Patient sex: M
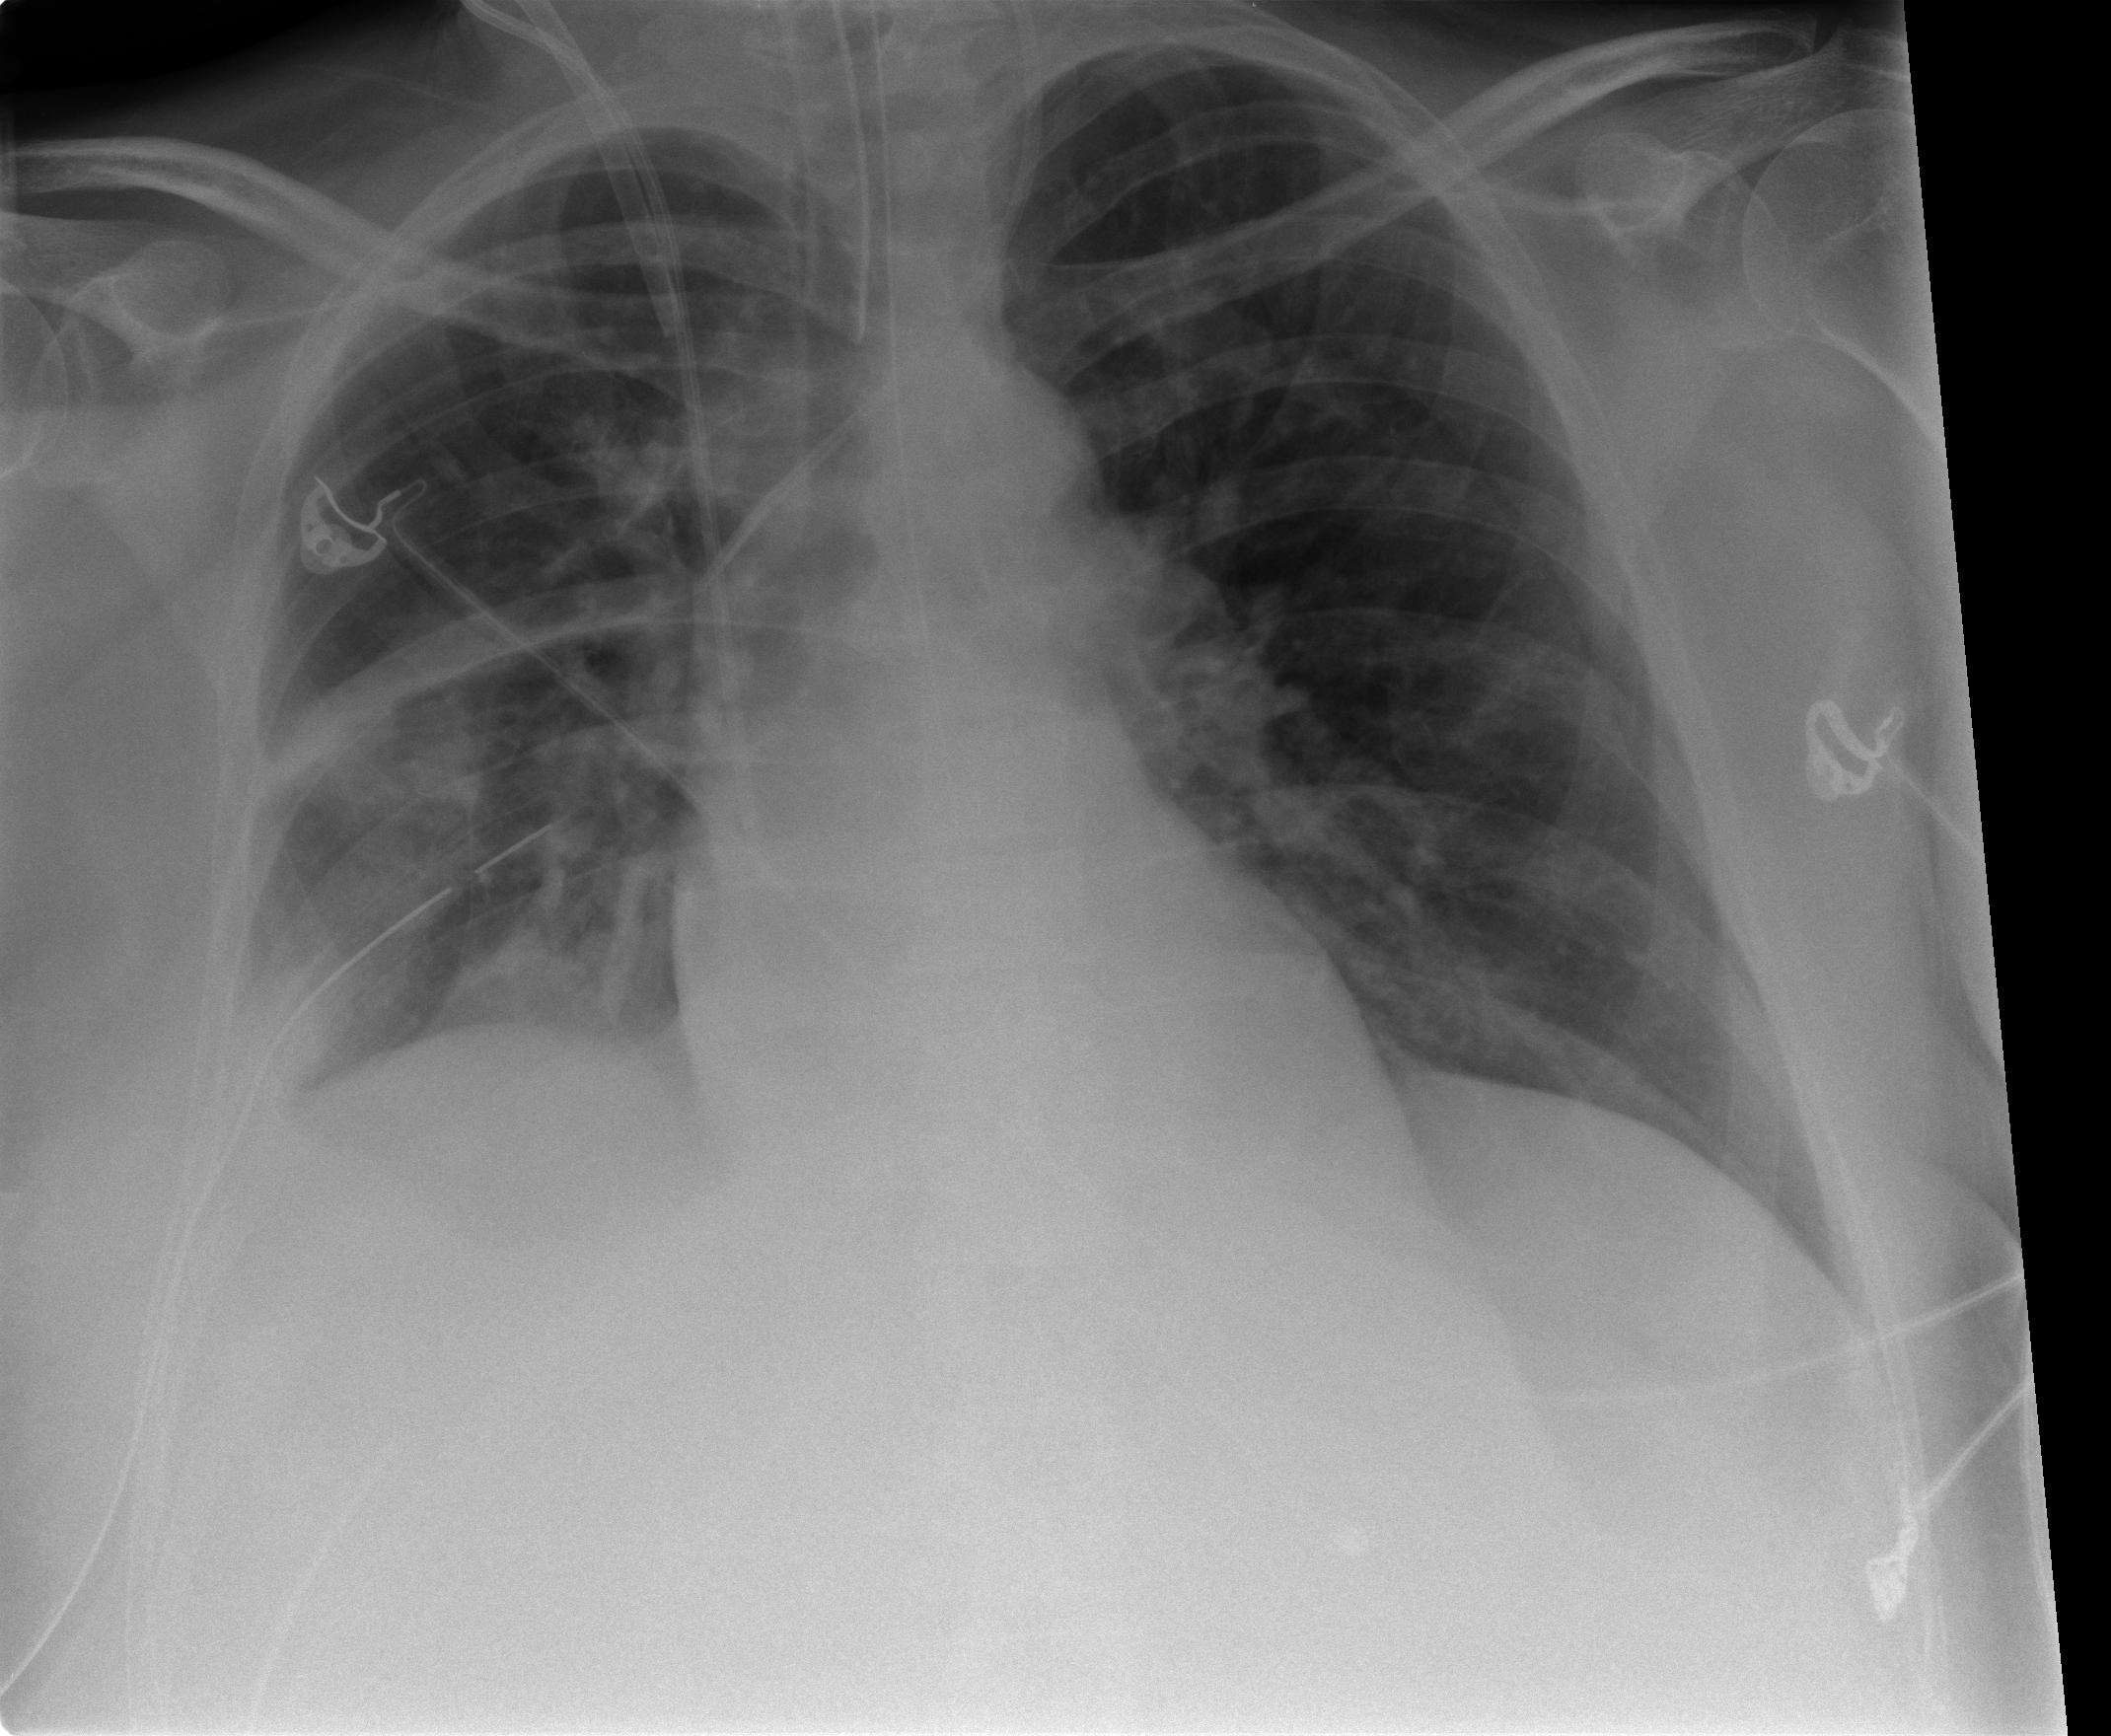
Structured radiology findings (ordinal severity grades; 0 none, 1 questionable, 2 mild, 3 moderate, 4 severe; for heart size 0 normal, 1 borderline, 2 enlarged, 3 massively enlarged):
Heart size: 0
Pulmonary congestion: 1
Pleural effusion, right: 2
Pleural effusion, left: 0
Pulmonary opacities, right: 0
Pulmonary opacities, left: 0
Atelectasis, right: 3
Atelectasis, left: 0